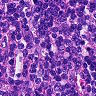
Metastatic tissue present: no